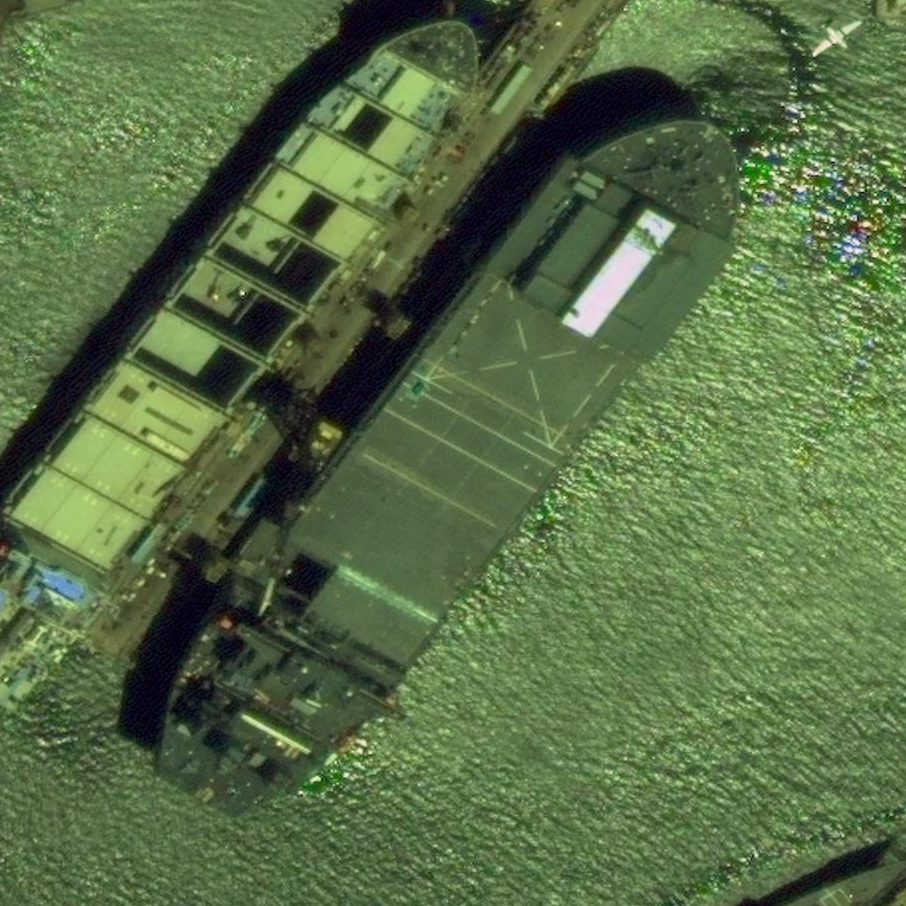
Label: civil